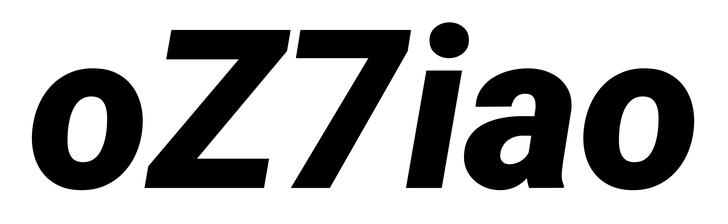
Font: Roboto-Italic_Black_Italic